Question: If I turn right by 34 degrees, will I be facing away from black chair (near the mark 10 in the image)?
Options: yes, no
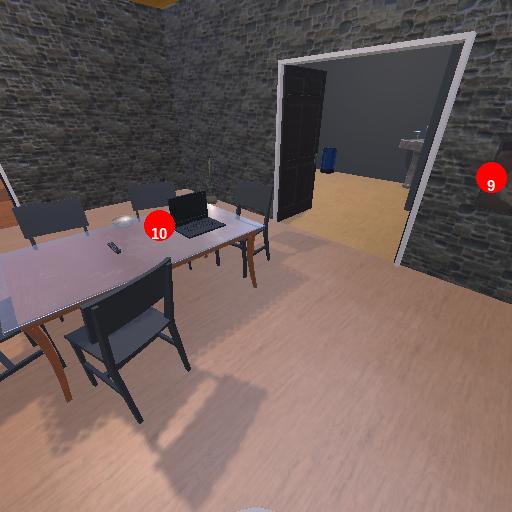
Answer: yes